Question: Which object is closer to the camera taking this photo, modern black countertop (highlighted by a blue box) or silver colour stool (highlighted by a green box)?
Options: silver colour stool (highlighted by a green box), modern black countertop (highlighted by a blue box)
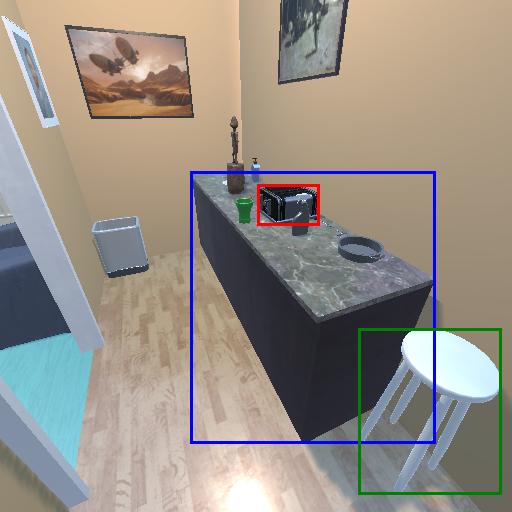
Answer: silver colour stool (highlighted by a green box)